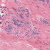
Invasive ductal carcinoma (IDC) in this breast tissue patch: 0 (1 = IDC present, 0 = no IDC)